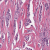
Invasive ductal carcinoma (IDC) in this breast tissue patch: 1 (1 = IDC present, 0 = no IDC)